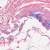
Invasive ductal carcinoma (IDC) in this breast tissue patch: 0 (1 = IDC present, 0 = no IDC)